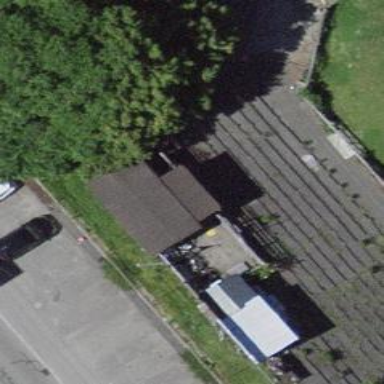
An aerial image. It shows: Shed building.